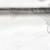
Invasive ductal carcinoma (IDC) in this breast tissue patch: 0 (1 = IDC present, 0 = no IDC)